Field crop: maize
Growth stage: 2
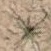
Species: salsola